Question: I am new for cocoa OSX application might be this question is simple but i try my best to find out this issue and at the end i asking question here.
I am creating 'NSWindowViewController' and in side it i Used 'NSTableview' with Customcell. In customeCell i used NSView (customView) and all Cell IBOutlet put in side NSView. When First time that 'NSWindowViewController' load that show fine but after close the window and again i open it. its 'NSTextField' IBOutlet change its position top to bottom of the cell.
I try to find this some property change but did not fix it i attach its screen example what was happen with my cocoa osx Application.

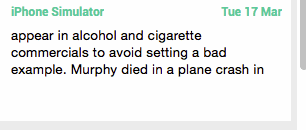
Answer: I notice that this happen when i used following code for setting NSview's background color from property Inspector i setting NSView Core animation like.

And set background color in 'viewForTableColumn' like:
'''
cellView.bgview.layer.backgroundColor = [NSColor whiteColor].CGColor;
'''
Color set properly and all working fine when i reload table view that top label going to bottom and that will display revers UI order for cell as i show in my question.
And i tested with if i remove NSView setting background color code as i mention above then working perfect no re-order and all things. I am not using Auto-layout.
So after then i create custom subclass of NSview for setting color like following:
'''
- (void)drawRect:(NSRect)dirtyRect {
[[NSColor whiteColor] setFill];
NSRectFill(dirtyRect);
[super drawRect:dirtyRect];
// Drawing code here.
}
'''
I remove my old code and use this one for setting background by creating 'NSView' subclass and my issue fix.